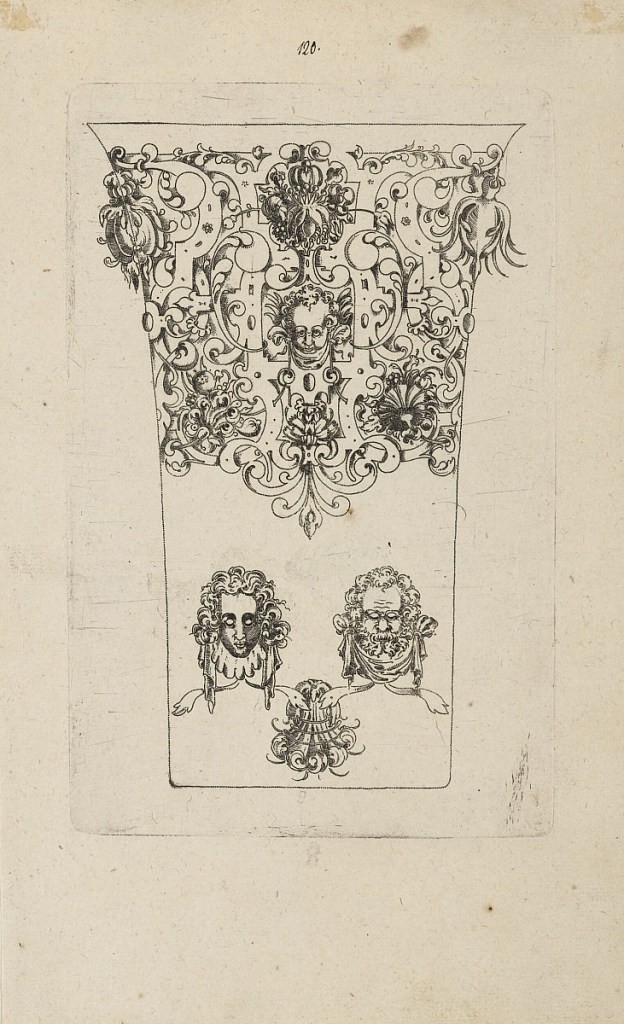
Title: Plate from 12 Stick Zum Verzaighnen Stechen Ver Fertigt (Set of Twelve Designs for Engraved Vessels)
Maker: Bernhard Zan, Germany, active ca. 1580
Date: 1580
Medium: Punch engraving, pen and black ink, graphite on cream laid paper
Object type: Print
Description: A scrollwork frieze with a cherub in the center above. Female and male masks and palmette in lower section.